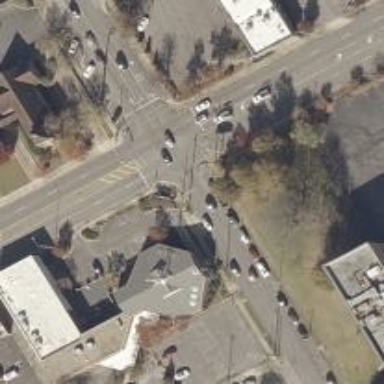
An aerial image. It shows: Street-side parallel parking available at this location.